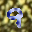
Label: 9